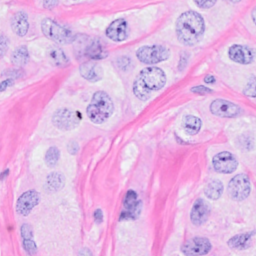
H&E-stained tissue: Breast